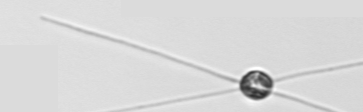
Label: Chaetoceros_danicus